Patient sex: F
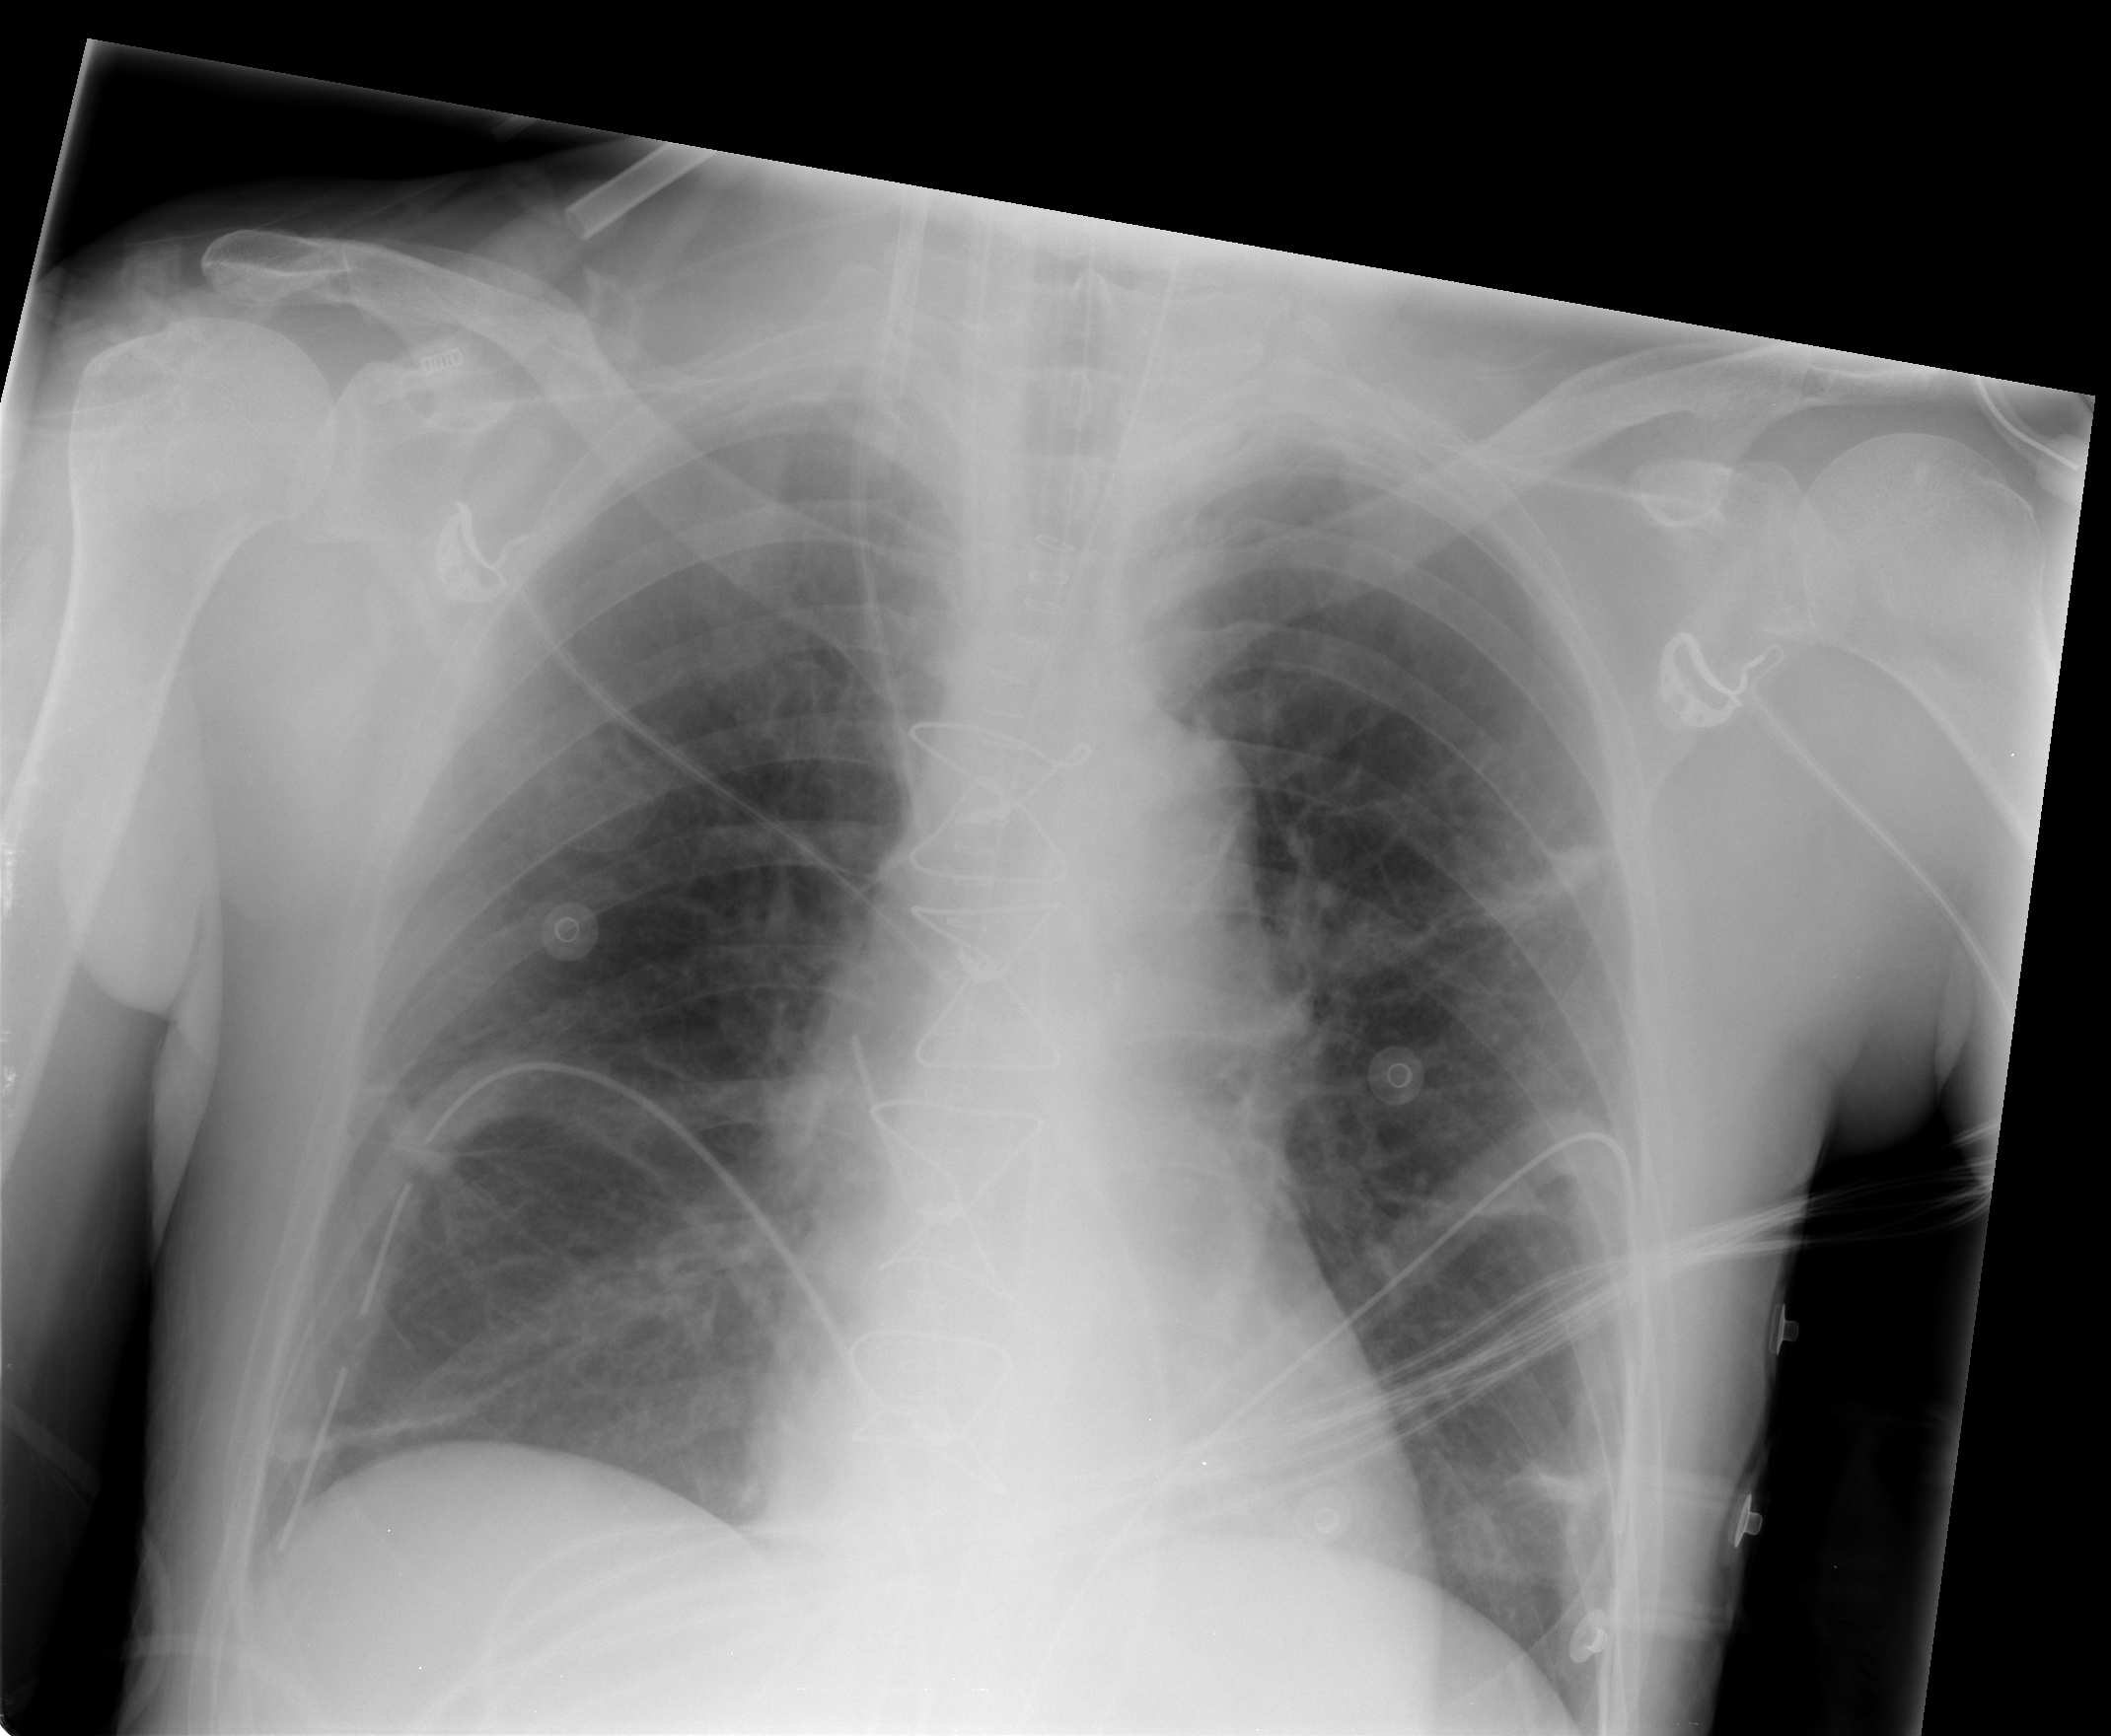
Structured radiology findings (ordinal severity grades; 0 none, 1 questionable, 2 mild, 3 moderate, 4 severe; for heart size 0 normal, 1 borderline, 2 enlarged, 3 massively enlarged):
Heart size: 0
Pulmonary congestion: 0
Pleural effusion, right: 0
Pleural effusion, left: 0
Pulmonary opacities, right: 0
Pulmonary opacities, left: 0
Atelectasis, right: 2
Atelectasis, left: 2